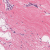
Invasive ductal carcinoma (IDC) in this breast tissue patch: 0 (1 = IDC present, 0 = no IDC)